Aerial crown-view tile of a tropical tree (Barro Colorado Island, Panama), acquired 20241112:
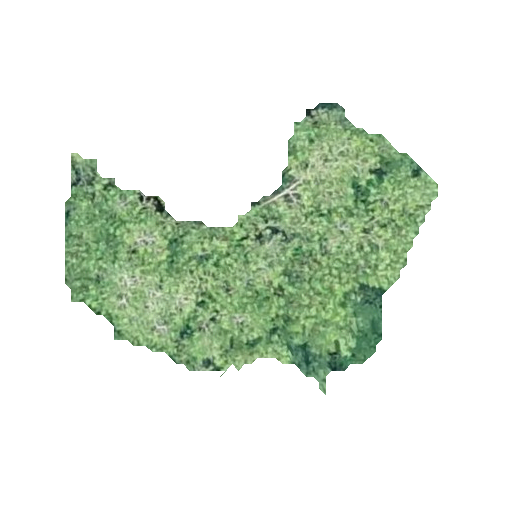
Species: Hura crepitans
GBIF accepted scientific name: Hura crepitans
Crown area: 94.409 m²